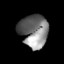
Tissue: prostate
Cell type: NK cells
Senescence score: 0.6901
Nuclear area (px): 922
Mean DAPI intensity: 122.876